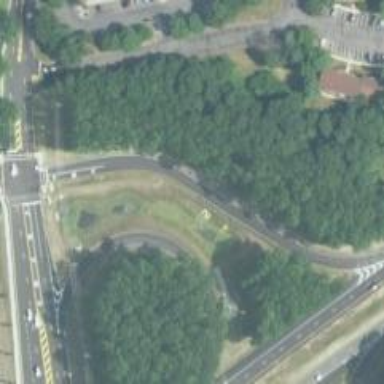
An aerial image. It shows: Trunk link highway.